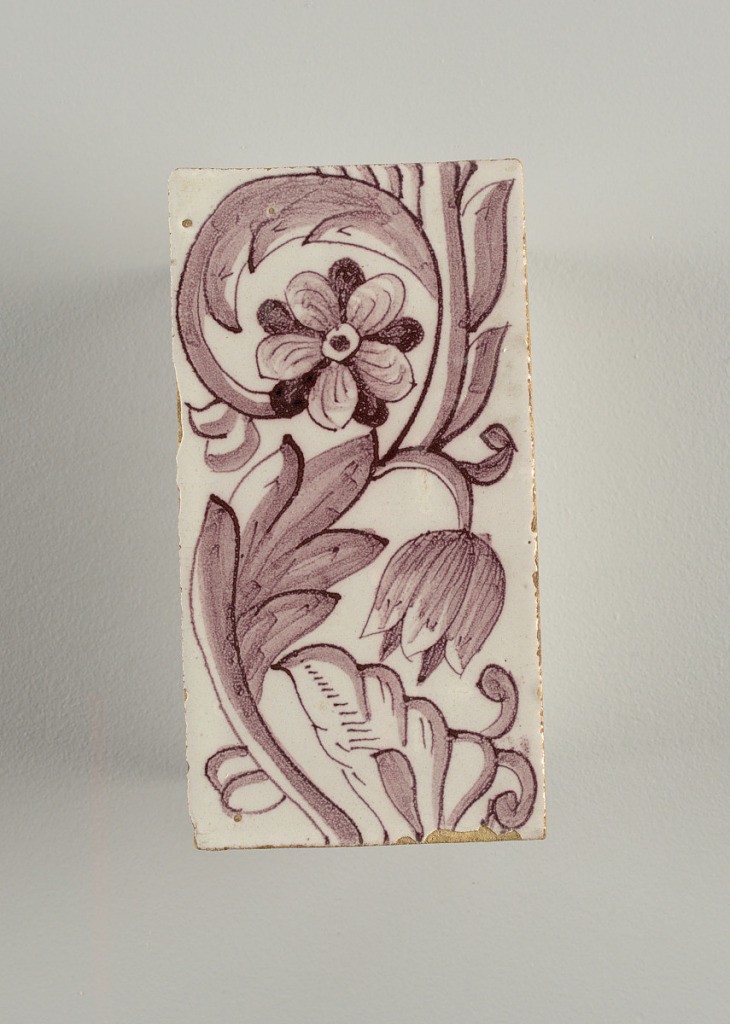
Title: Tile
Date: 18th century
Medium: Tin-enamelled earthenware
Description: Vertical rectangles. Each tile with identical pattern of two flowers and leaves on continuous scrolling stem. One flower faces the observer and the other is in profile. Manganese violet on white ground.